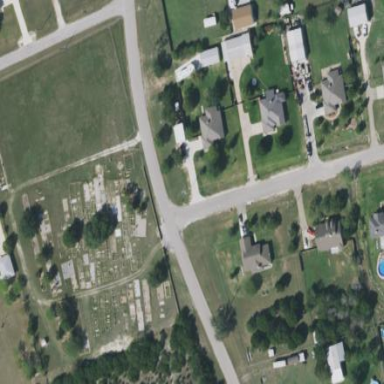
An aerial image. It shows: Graveyard.